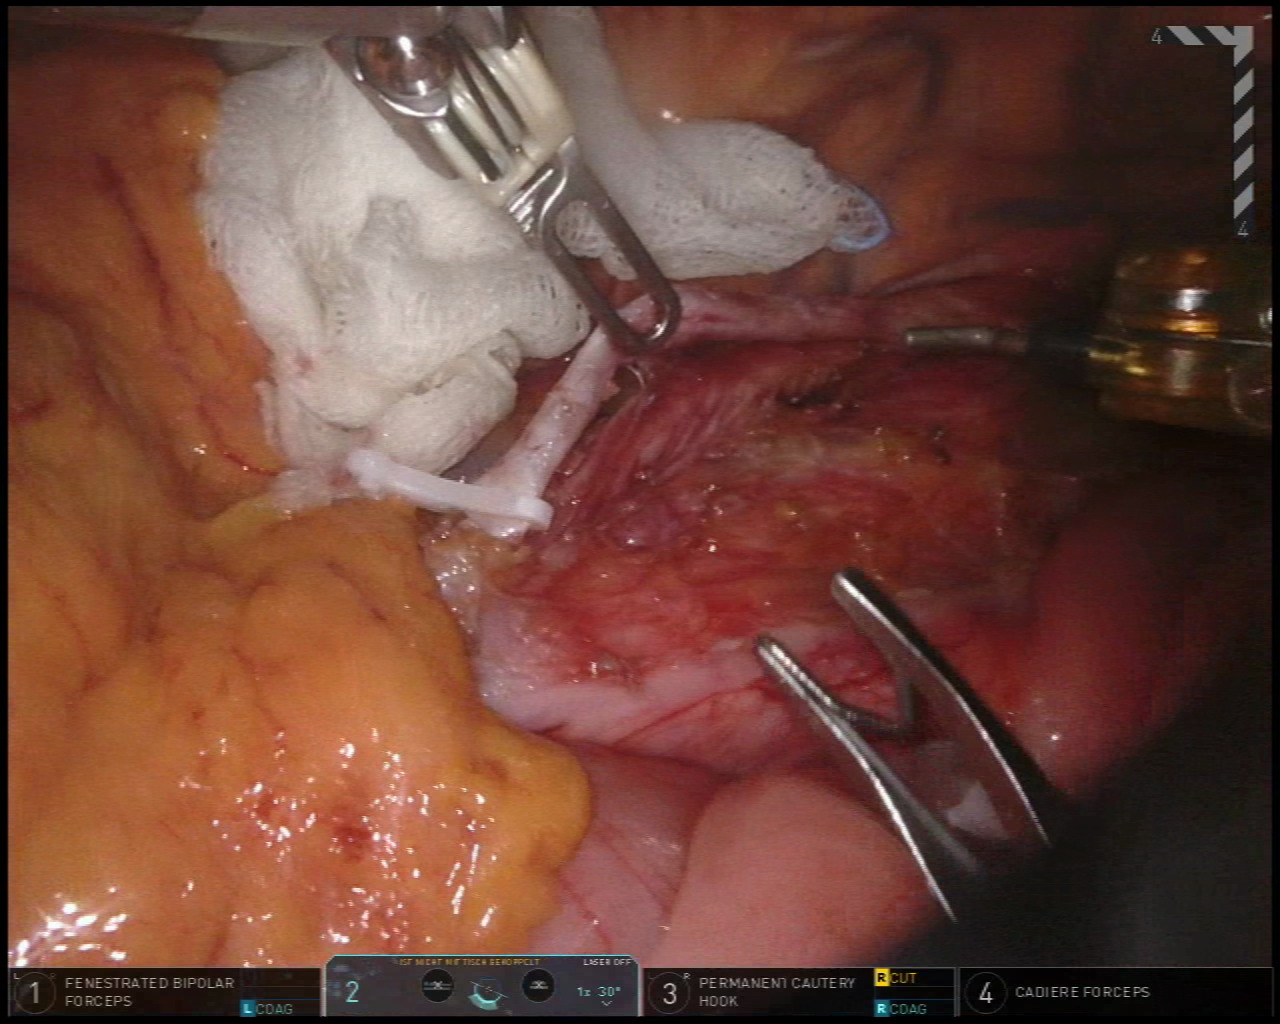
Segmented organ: inferior_mesenteric_artery
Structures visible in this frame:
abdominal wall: no
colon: no
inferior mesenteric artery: yes
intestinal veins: no
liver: no
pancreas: no
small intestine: yes
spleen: no
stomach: no
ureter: no
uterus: no
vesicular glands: no